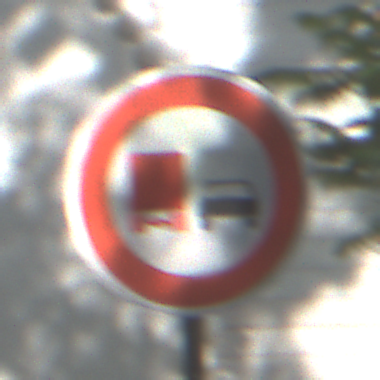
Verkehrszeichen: UeberholverbotKraftfahrzeuge
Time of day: Midday
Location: Outdoor (Suburban)
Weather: Clear
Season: NotSpecified
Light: Natural